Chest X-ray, PA view. Patient: 86 years old, sex M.
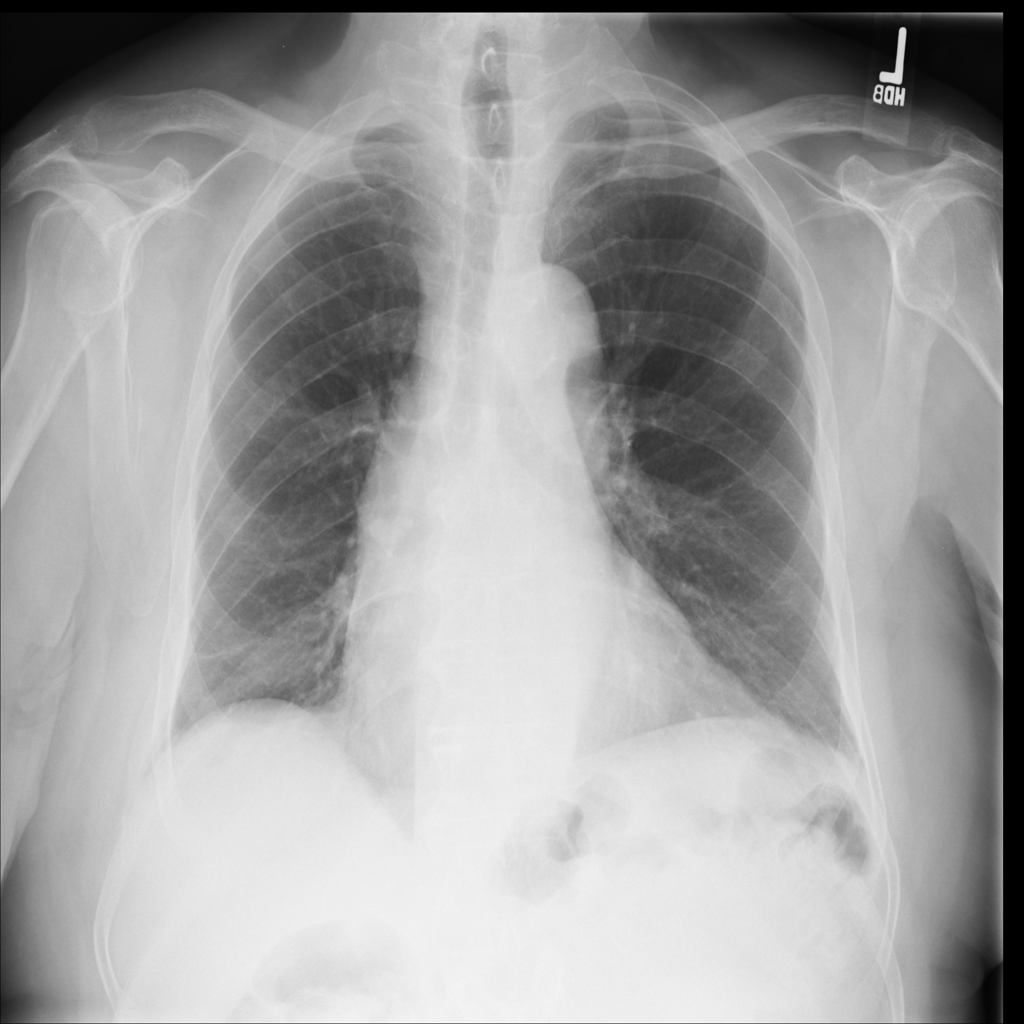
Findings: No Finding